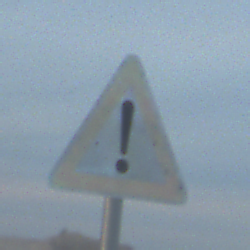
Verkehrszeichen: Gefahrenstelle
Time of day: SunriseSunset
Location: Outdoor (Beach)
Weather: PartlyCloudy
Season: NotSpecified
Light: Natural